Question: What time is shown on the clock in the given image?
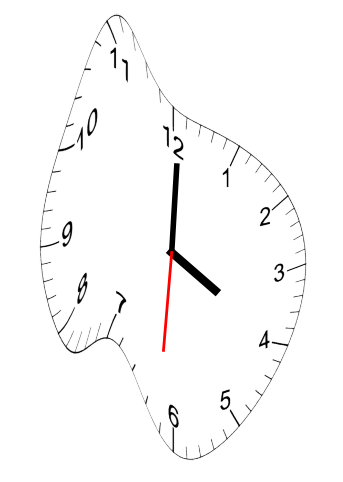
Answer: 04:00:31